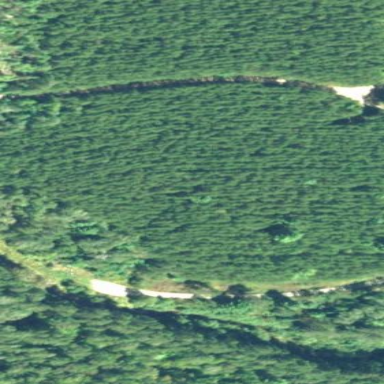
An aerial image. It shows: Forest mainly composed of broadleaved evergreen trees.